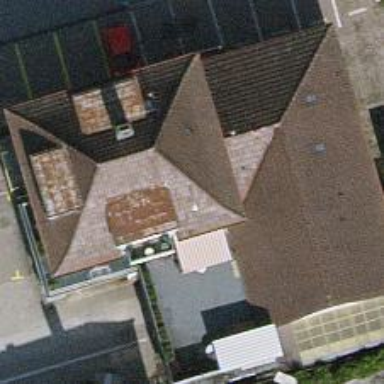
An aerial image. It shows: Cafe.